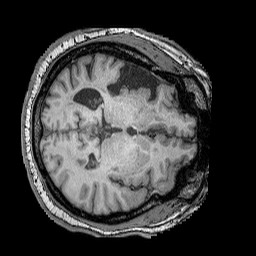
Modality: T1w
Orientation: axial
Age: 46
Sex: male
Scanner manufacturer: siemens
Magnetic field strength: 3 T
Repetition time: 2.25 s
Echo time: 0.00411 s